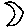
Label: moon